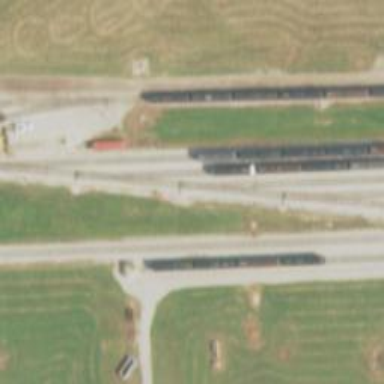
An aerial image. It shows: Railway spur service.